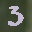
Label: 3